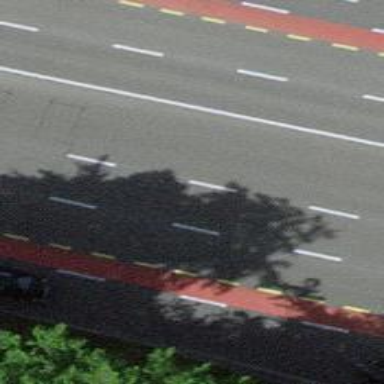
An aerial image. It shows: Secondary road with asphalt surface. There are sidewalks on both sides and cycle lane.